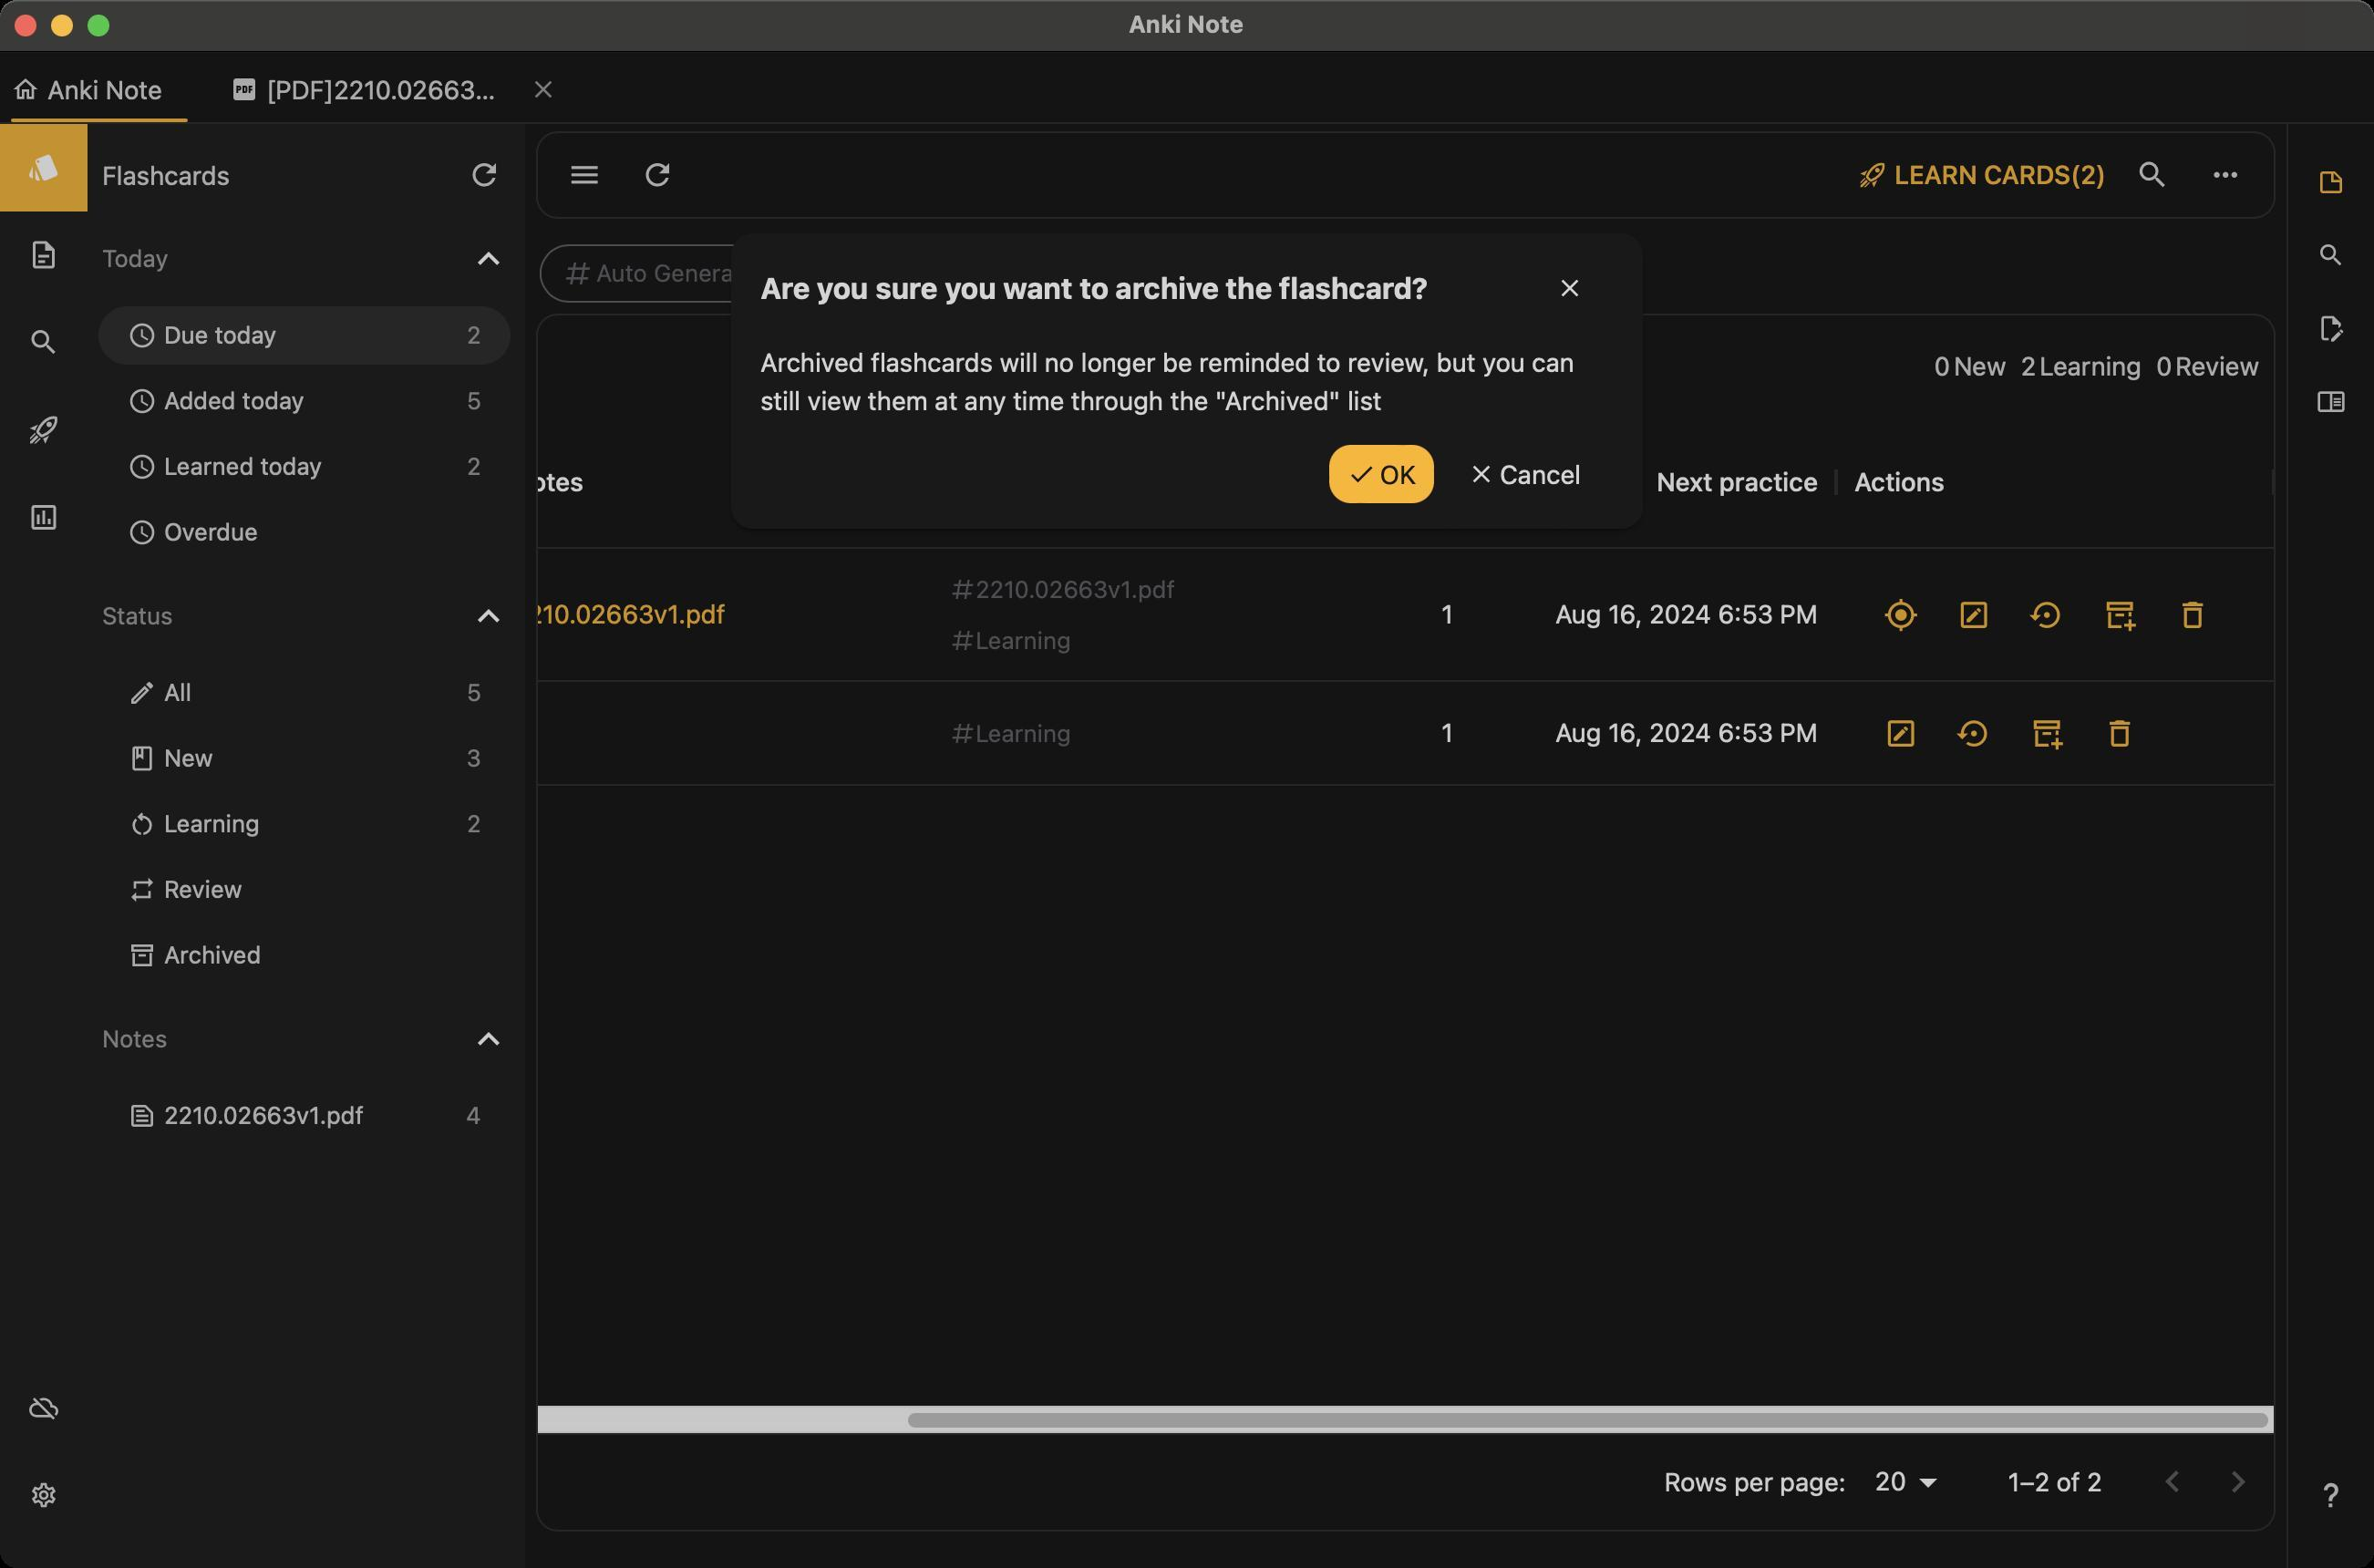
Accessibility tree:
{"name": "Anki_Note", "role": "AXWindow", "description": null, "role_description": "standard window", "value": null, "position": "233.00;83.00", "size": "1302;860", "children": [{"name": null, "role": "AXGroup", "description": null, "role_description": "group", "value": null, "position": "0.00;0.00", "size": "1302;860", "children": [{"name": null, "role": "AXGroup", "description": null, "role_description": "group", "value": null, "position": "0.00;28.00", "size": "1302;832", "children": [{"name": null, "role": "AXGroup", "description": null, "role_description": "group", "value": null, "position": "0.00;28.00", "size": "1302;832", "children": [{"name": "", "role": "AXScrollArea", "description": "", "role_description": "scroll area", "value": "", "position": "0.00;28.00", "size": "1302;832", "children": [{"name": "", "role": "AXWebArea", "description": "Tea Note", "role_description": "HTML content", "value": "", "position": "0.00;28.00", "size": "1302;832", "children": [{"name": "", "role": "AXStaticText", "description": "", "role_description": "text", "value": "home", "position": "6.00;41.00", "size": "16;16", "children": []}, {"name": "", "role": "AXGroup", "description": "", "role_description": "group", "value": "", "position": "26.00;38.00", "size": "63;22", "children": [{"name": "", "role": "AXStaticText", "description": "", "role_description": "text", "value": "Anki Note", "position": "26.00;40.00", "size": "63;18", "children": []}]}, {"name": "", "role": "AXGroup", "description": "", "role_description": "group", "value": "", "position": "6.00;65.00", "size": "97;2", "children": []}, {"name": "", "role": "AXStaticText", "description": "", "role_description": "text", "value": null, "position": "126.00;41.00", "size": "16;16", "children": []}, {"name": "", "role": "AXGroup", "description": "", "role_description": "group", "value": "", "position": "146.00;38.00", "size": "130;22", "children": [{"name": "", "role": "AXStaticText", "description": "", "role_description": "text", "value": "[PDF]2210.02663v1.pdf", "position": "146.00;40.00", "size": "125;18", "children": []}]}, {"name": "", "role": "AXGroup", "description": "", "role_description": "group", "value": "", "position": "282.00;31.00", "size": "32;36", "children": [{"name": "", "role": "AXStaticText", "description": "", "role_description": "text", "value": "close", "position": "290.00;41.00", "size": "16;16", "children": []}]}, {"name": "", "role": "AXGroup", "description": "", "role_description": "group", "value": "", "position": "126.00;65.00", "size": "169;2", "children": []}, {"name": "", "role": "AXStaticText", "description": "", "role_description": "text", "value": null, "position": "15.00;82.00", "size": "18;19", "children": []}, {"name": "", "role": "AXStaticText", "description": "", "role_description": "text", "value": null, "position": "15.00;130.00", "size": "18;19", "children": []}, {"name": "", "role": "AXStaticText", "description": "", "role_description": "text", "value": null, "position": "15.00;178.00", "size": "18;19", "children": []}, {"name": "", "role": "AXStaticText", "description": "", "role_description": "text", "value": null, "position": "15.00;226.00", "size": "18;19", "children": []}, {"name": "", "role": "AXStaticText", "description": "", "role_description": "text", "value": null, "position": "15.00;274.00", "size": "18;19", "children": []}, {"name": "", "role": "AXStaticText", "description": "", "role_description": "text", "value": "cloud_off", "position": "16.00;764.00", "size": "16;16", "children": []}, {"name": "", "role": "AXStaticText", "description": "", "role_description": "text", "value": "settings", "position": "16.00;812.00", "size": "16;16", "children": []}, {"name": "", "role": "AXGroup", "description": "", "role_description": "group", "value": "", "position": "48.00;68.00", "size": "240;792", "children": [{"name": "", "role": "AXGroup", "description": "", "role_description": "group", "value": "", "position": "56.00;85.00", "size": "70;22", "children": [{"name": "", "role": "AXStaticText", "description": "", "role_description": "text", "value": "Flashcards", "position": "56.00;87.00", "size": "70;18", "children": []}]}, {"name": "refresh", "role": "AXButton", "description": "", "role_description": "button", "value": "", "position": "248.00;78.00", "size": "36;36", "children": []}, {"name": "Today", "role": "AXButton", "description": "", "role_description": "button", "value": "", "position": "48.00;124.00", "size": "256;54", "children": []}, {"name": "", "role": "AXStaticText", "description": "", "role_description": "text", "value": "schedule", "position": "70.00;176.00", "size": "16;16", "children": []}, {"name": "", "role": "AXGroup", "description": "", "role_description": "group", "value": "", "position": "90.00;174.00", "size": "162;20", "children": [{"name": "", "role": "AXStaticText", "description": "", "role_description": "text", "value": "Due today", "position": "90.00;175.00", "size": "62;17", "children": []}]}, {"name": "", "role": "AXStaticText", "description": "", "role_description": "text", "value": "2", "position": "256.00;175.00", "size": "8;17", "children": []}, {"name": "", "role": "AXStaticText", "description": "", "role_description": "text", "value": "schedule", "position": "70.00;212.00", "size": "16;16", "children": []}, {"name": "", "role": "AXGroup", "description": "", "role_description": "group", "value": "", "position": "90.00;210.00", "size": "162;20", "children": [{"name": "", "role": "AXStaticText", "description": "", "role_description": "text", "value": "Added today", "position": "90.00;211.00", "size": "77;17", "children": []}]}, {"name": "", "role": "AXStaticText", "description": "", "role_description": "text", "value": "5", "position": "256.00;211.00", "size": "8;17", "children": []}, {"name": "", "role": "AXStaticText", "description": "", "role_description": "text", "value": "schedule", "position": "70.00;248.00", "size": "16;16", "children": []}, {"name": "", "role": "AXGroup", "description": "", "role_description": "group", "value": "", "position": "90.00;246.00", "size": "162;20", "children": [{"name": "", "role": "AXStaticText", "description": "", "role_description": "text", "value": "Learned today", "position": "90.00;247.00", "size": "87;17", "children": []}]}, {"name": "", "role": "AXStaticText", "description": "", "role_description": "text", "value": "2", "position": "256.00;247.00", "size": "8;17", "children": []}, {"name": "", "role": "AXStaticText", "description": "", "role_description": "text", "value": "schedule", "position": "70.00;284.00", "size": "16;16", "children": []}, {"name": "", "role": "AXGroup", "description": "", "role_description": "group", "value": "", "position": "90.00;282.00", "size": "174;20", "children": [{"name": "", "role": "AXStaticText", "description": "", "role_description": "text", "value": "Overdue", "position": "90.00;283.00", "size": "52;17", "children": []}]}, {"name": "Status", "role": "AXButton", "description": "", "role_description": "button", "value": "", "position": "48.00;320.00", "size": "256;54", "children": []}, {"name": "", "role": "AXStaticText", "description": "", "role_description": "text", "value": "create", "position": "70.00;372.00", "size": "16;16", "children": []}, {"name": "", "role": "AXGroup", "description": "", "role_description": "group", "value": "", "position": "90.00;370.00", "size": "162;20", "children": [{"name": "", "role": "AXStaticText", "description": "", "role_description": "text", "value": "All", "position": "90.00;371.00", "size": "16;17", "children": []}]}, {"name": "", "role": "AXStaticText", "description": "", "role_description": "text", "value": "5", "position": "256.00;371.00", "size": "8;17", "children": []}, {"name": "", "role": "AXStaticText", "description": "", "role_description": "text", "value": "book", "position": "70.00;408.00", "size": "16;16", "children": []}, {"name": "", "role": "AXGroup", "description": "", "role_description": "group", "value": "", "position": "90.00;406.00", "size": "162;20", "children": [{"name": "", "role": "AXStaticText", "description": "", "role_description": "text", "value": "New", "position": "90.00;407.00", "size": "27;17", "children": []}]}, {"name": "", "role": "AXStaticText", "description": "", "role_description": "text", "value": "3", "position": "255.00;407.00", "size": "9;17", "children": []}, {"name": "", "role": "AXStaticText", "description": "", "role_description": "text", "value": "restart_alt", "position": "70.00;444.00", "size": "16;16", "children": []}, {"name": "", "role": "AXGroup", "description": "", "role_description": "group", "value": "", "position": "90.00;442.00", "size": "162;20", "children": [{"name": "", "role": "AXStaticText", "description": "", "role_description": "text", "value": "Learning", "position": "90.00;443.00", "size": "53;17", "children": []}]}, {"name": "", "role": "AXStaticText", "description": "", "role_description": "text", "value": "2", "position": "256.00;443.00", "size": "8;17", "children": []}, {"name": "", "role": "AXStaticText", "description": "", "role_description": "text", "value": "repeat", "position": "70.00;480.00", "size": "16;16", "children": []}, {"name": "", "role": "AXGroup", "description": "", "role_description": "group", "value": "", "position": "90.00;478.00", "size": "174;20", "children": [{"name": "", "role": "AXStaticText", "description": "", "role_description": "text", "value": "Review", "position": "90.00;479.00", "size": "43;17", "children": []}]}, {"name": "", "role": "AXStaticText", "description": "", "role_description": "text", "value": null, "position": "70.00;516.00", "size": "16;16", "children": []}, {"name": "", "role": "AXGroup", "description": "", "role_description": "group", "value": "", "position": "90.00;514.00", "size": "174;20", "children": [{"name": "", "role": "AXStaticText", "description": "", "role_description": "text", "value": "Archived", "position": "90.00;515.00", "size": "54;17", "children": []}]}, {"name": "Notes", "role": "AXButton", "description": "", "role_description": "button", "value": "", "position": "48.00;552.00", "size": "256;54", "children": []}, {"name": "", "role": "AXStaticText", "description": "", "role_description": "text", "value": "text_snippet", "position": "70.00;604.00", "size": "16;16", "children": []}, {"name": "", "role": "AXGroup", "description": "", "role_description": "group", "value": "", "position": "90.00;602.00", "size": "162;20", "children": [{"name": "", "role": "AXStaticText", "description": "", "role_description": "text", "value": "2210.02663v1.pdf", "position": "90.00;603.00", "size": "110;17", "children": []}]}, {"name": "", "role": "AXStaticText", "description": "", "role_description": "text", "value": "4", "position": "255.00;603.00", "size": "9;17", "children": []}, {"name": "", "role": "AXGroup", "description": "", "role_description": "group", "value": "", "position": "283.00;68.00", "size": "10;792", "children": []}]}, {"name": "", "role": "AXButton", "description": "Open/close Navigation", "role_description": "button", "value": "", "position": "303.00;78.00", "size": "36;36", "children": []}, {"name": "", "role": "AXButton", "description": "Refresh", "role_description": "button", "value": "", "position": "343.00;78.00", "size": "36;36", "children": []}, {"name": "LEARN_CARDS_(_2_)", "role": "AXButton", "description": "", "role_description": "button", "value": "", "position": "1015.00;78.00", "size": "149;36", "children": []}, {"name": "search", "role": "AXButton", "description": "", "role_description": "button", "value": "", "position": "1163.00;78.00", "size": "36;36", "children": []}, {"name": "more_horiz", "role": "AXButton", "description": "", "role_description": "button", "value": "", "position": "1203.00;78.00", "size": "36;36", "children": []}, {"name": "Auto_Generated", "role": "AXButton", "description": "", "role_description": "button", "value": "", "position": "296.00;134.00", "size": "139;32", "children": []}, {"name": "Archived", "role": "AXButton", "description": "", "role_description": "button", "value": "", "position": "439.00;134.00", "size": "98;32", "children": []}, {"name": "Not_Archived", "role": "AXButton", "description": "", "role_description": "button", "value": "", "position": "540.00;134.00", "size": "123;32", "children": []}, {"name": "Cloze", "role": "AXButton", "description": "", "role_description": "button", "value": "", "position": "667.00;134.00", "size": "79;32", "children": []}, {"name": "New", "role": "AXButton", "description": "", "role_description": "button", "value": "", "position": "749.00;134.00", "size": "72;32", "children": []}, {"name": "", "role": "AXTable", "description": "", "role_description": "table", "value": "", "position": "294.00;172.00", "size": "954;668", "children": [{"name": "", "role": "AXRow", "description": "", "role_description": "row", "value": "", "position": "-213.00;228.00", "size": "1460;73", "children": [{"name": "", "role": "AXCell", "description": "", "role_description": "cell", "value": "", "position": "-213.00;228.00", "size": "304;73", "children": [{"name": "", "role": "AXGroup", "description": "", "role_description": "group", "value": "", "position": "-213.00;228.00", "size": "304;73", "children": [{"name": "", "role": "AXCheckBox", "description": "Select all rows", "role_description": "checkbox", "value": 0, "position": "45.00;243.00", "size": "42;43", "children": []}]}]}, {"name": "", "role": "AXCell", "description": "Flashcard", "role_description": "cell", "value": "", "position": "-153.00;228.00", "size": "424;73", "children": [{"name": "", "role": "AXGroup", "description": "", "role_description": "group", "value": "", "position": "-153.00;228.00", "size": "414;73", "children": [{"name": "", "role": "AXGroup", "description": "", "role_description": "group", "value": "", "position": "101.00;228.00", "size": "65;73", "children": [{"name": "", "role": "AXStaticText", "description": "", "role_description": "text", "value": "Flashcard", "position": "101.00;255.00", "size": "65;18", "children": []}]}]}]}, {"name": "", "role": "AXCell", "description": "Notes", "role_description": "cell", "value": "", "position": "27.00;228.00", "size": "484;73", "children": [{"name": "", "role": "AXGroup", "description": "", "role_description": "group", "value": "", "position": "27.00;228.00", "size": "474;73", "children": [{"name": "", "role": "AXGroup", "description": "", "role_description": "group", "value": "", "position": "281.00;228.00", "size": "39;73", "children": [{"name": "", "role": "AXStaticText", "description": "", "role_description": "text", "value": "Notes", "position": "281.00;255.00", "size": "40;18", "children": []}]}]}]}, {"name": "", "role": "AXCell", "description": "Tags", "role_description": "cell", "value": "", "position": "267.00;228.00", "size": "444;73", "children": [{"name": "", "role": "AXGroup", "description": "", "role_description": "group", "value": "", "position": "267.00;228.00", "size": "434;73", "children": [{"name": "", "role": "AXGroup", "description": "", "role_description": "group", "value": "", "position": "521.00;228.00", "size": "31;73", "children": [{"name": "", "role": "AXStaticText", "description": "", "role_description": "text", "value": "Tags", "position": "521.00;255.00", "size": "32;18", "children": []}]}]}]}, {"name": "", "role": "AXCell", "description": "Repeat", "role_description": "cell", "value": "", "position": "467.00;228.00", "size": "340;73", "children": [{"name": "", "role": "AXGroup", "description": "", "role_description": "group", "value": "", "position": "467.00;228.00", "size": "330;73", "children": [{"name": "", "role": "AXGroup", "description": "", "role_description": "group", "value": "", "position": "750.00;228.00", "size": "48;73", "children": [{"name": "", "role": "AXStaticText", "description": "", "role_description": "text", "value": "Repeat", "position": "750.00;255.00", "size": "47;18", "children": []}]}]}]}, {"name": "", "role": "AXCell", "description": "Next practice", "role_description": "cell", "value": "", "position": "563.00;228.00", "size": "444;73", "children": [{"name": "", "role": "AXGroup", "description": "", "role_description": "group", "value": "", "position": "563.00;228.00", "size": "434;73", "children": [{"name": "", "role": "AXGroup", "description": "", "role_description": "group", "value": "", "position": "908.00;228.00", "size": "90;73", "children": [{"name": "", "role": "AXStaticText", "description": "", "role_description": "text", "value": "Next practice", "position": "908.00;255.00", "size": "89;18", "children": []}]}]}]}, {"name": "", "role": "AXCell", "description": "Actions", "role_description": "cell", "value": "", "position": "763.00;228.00", "size": "484;73", "children": [{"name": "", "role": "AXGroup", "description": "", "role_description": "group", "value": "", "position": "763.00;228.00", "size": "474;73", "children": [{"name": "", "role": "AXGroup", "description": "", "role_description": "group", "value": "", "position": "1017.00;228.00", "size": "50;73", "children": [{"name": "", "role": "AXStaticText", "description": "", "role_description": "text", "value": "Actions", "position": "1017.00;255.00", "size": "50;18", "children": []}]}]}]}]}, {"name": "", "role": "AXRow", "description": "", "role_description": "row", "value": "", "position": "41.00;301.00", "size": "1206;73", "children": [{"name": "", "role": "AXCell", "description": "", "role_description": "cell", "value": "", "position": "41.00;301.00", "size": "50;73", "children": [{"name": "", "role": "AXCheckBox", "description": "Select row", "role_description": "checkbox", "value": 0, "position": "45.00;316.00", "size": "42;42", "children": []}]}, {"name": "", "role": "AXCell", "description": "", "role_description": "cell", "value": "", "position": "91.00;301.00", "size": "180;73", "children": [{"name": "", "role": "AXStaticText", "description": "", "role_description": "text", "value": "What is the aim?", "position": "105.00;328.00", "size": "107;17", "children": []}]}, {"name": "", "role": "AXCell", "description": "", "role_description": "cell", "value": "", "position": "271.00;301.00", "size": "240;73", "children": [{"name": "", "role": "AXGroup", "description": "", "role_description": "group", "value": "", "position": "281.00;327.00", "size": "117;20", "children": [{"name": "", "role": "AXStaticText", "description": "", "role_description": "text", "value": "2210.02663v1.pdf", "position": "281.00;328.00", "size": "117;17", "children": []}]}]}, {"name": "", "role": "AXCell", "description": "", "role_description": "cell", "value": "", "position": "511.00;301.00", "size": "200;73", "children": [{"name": "", "role": "AXStaticText", "description": "", "role_description": "text", "value": null, "position": "521.00;316.00", "size": "14;15", "children": []}, {"name": "", "role": "AXStaticText", "description": "", "role_description": "text", "value": "2210.02663v1.pdf", "position": "535.00;315.00", "size": "110;16", "children": []}, {"name": "", "role": "AXStaticText", "description": "", "role_description": "text", "value": null, "position": "521.00;344.00", "size": "14;15", "children": []}, {"name": "", "role": "AXStaticText", "description": "", "role_description": "text", "value": "Learning", "position": "535.00;343.00", "size": "53;16", "children": []}]}, {"name": "", "role": "AXCell", "description": "", "role_description": "cell", "value": "", "position": "711.00;301.00", "size": "96;73", "children": [{"name": "", "role": "AXStaticText", "description": "", "role_description": "text", "value": "1", "position": "790.00;328.00", "size": "7;17", "children": []}]}, {"name": "", "role": "AXCell", "description": "", "role_description": "cell", "value": "", "position": "807.00;301.00", "size": "200;73", "children": [{"name": "", "role": "AXStaticText", "description": "", "role_description": "text", "value": "Aug 16, 2024 6:53 PM", "position": "853.00;328.00", "size": "144;17", "children": []}]}, {"name": "", "role": "AXCell", "description": "", "role_description": "cell", "value": "", "position": "1007.00;301.00", "size": "240;73", "children": [{"name": "", "role": "AXButton", "description": "Open Note", "role_description": "button", "value": "", "position": "1025.00;319.00", "size": "36;36", "children": []}, {"name": "", "role": "AXButton", "description": "Edit", "role_description": "button", "value": "", "position": "1065.00;319.00", "size": "36;36", "children": []}, {"name": "", "role": "AXButton", "description": "Reset Flashcard", "role_description": "button", "value": "", "position": "1105.00;319.00", "size": "36;36", "children": []}, {"name": "", "role": "AXButton", "description": "Archive", "role_description": "button", "value": "", "position": "1145.00;319.00", "size": "36;36", "children": []}, {"name": "", "role": "AXButton", "description": "Delete", "role_description": "button", "value": "", "position": "1185.00;319.00", "size": "36;36", "children": []}]}]}, {"name": "", "role": "AXRow", "description": "", "role_description": "row", "value": "", "position": "41.00;374.00", "size": "1206;57", "children": [{"name": "", "role": "AXCell", "description": "", "role_description": "cell", "value": "", "position": "41.00;374.00", "size": "50;57", "children": [{"name": "", "role": "AXCheckBox", "description": "Select row", "role_description": "checkbox", "value": 0, "position": "45.00;381.00", "size": "42;42", "children": []}]}, {"name": "", "role": "AXCell", "description": "", "role_description": "cell", "value": "", "position": "91.00;374.00", "size": "180;57", "children": [{"name": "", "role": "AXStaticText", "description": "", "role_description": "text", "value": "Who is the president of Ukrai", "position": "105.00;383.00", "size": "151;37", "children": []}]}, {"name": "", "role": "AXCell", "description": "", "role_description": "cell", "value": "", "position": "271.00;374.00", "size": "240;57", "children": [{"name": "", "role": "AXGroup", "description": "", "role_description": "group", "value": "", "position": "0.00;28.00", "size": "0;0", "children": []}]}, {"name": "", "role": "AXCell", "description": "", "role_description": "cell", "value": "", "position": "511.00;374.00", "size": "200;57", "children": [{"name": "", "role": "AXStaticText", "description": "", "role_description": "text", "value": null, "position": "521.00;395.00", "size": "14;15", "children": []}, {"name": "", "role": "AXStaticText", "description": "", "role_description": "text", "value": "Learning", "position": "535.00;394.00", "size": "53;16", "children": []}]}, {"name": "", "role": "AXCell", "description": "", "role_description": "cell", "value": "", "position": "711.00;374.00", "size": "96;57", "children": [{"name": "", "role": "AXStaticText", "description": "", "role_description": "text", "value": "1", "position": "790.00;393.00", "size": "7;17", "children": []}]}, {"name": "", "role": "AXCell", "description": "", "role_description": "cell", "value": "", "position": "807.00;374.00", "size": "200;57", "children": [{"name": "", "role": "AXStaticText", "description": "", "role_description": "text", "value": "Aug 16, 2024 6:53 PM", "position": "853.00;393.00", "size": "144;17", "children": []}]}, {"name": "", "role": "AXCell", "description": "", "role_description": "cell", "value": "", "position": "1007.00;374.00", "size": "240;57", "children": [{"name": "", "role": "AXButton", "description": "Edit", "role_description": "button", "value": "", "position": "1025.00;384.00", "size": "36;36", "children": []}, {"name": "", "role": "AXButton", "description": "Reset Flashcard", "role_description": "button", "value": "", "position": "1065.00;384.00", "size": "36;36", "children": []}, {"name": "", "role": "AXButton", "description": "Archive", "role_description": "button", "value": "", "position": "1105.00;384.00", "size": "36;36", "children": []}, {"name": "", "role": "AXButton", "description": "Delete", "role_description": "button", "value": "", "position": "1145.00;384.00", "size": "36;36", "children": []}]}]}, {"name": "", "role": "AXColumn", "description": "", "role_description": "column", "value": "", "position": "-213.00;228.00", "size": "304;203", "children": [{"name": "", "role": "AXCell", "description": "", "role_description": "cell", "value": "", "position": "-213.00;228.00", "size": "304;73", "children": [{"name": "", "role": "AXGroup", "description": "", "role_description": "group", "value": "", "position": "-213.00;228.00", "size": "304;73", "children": [{"name": "", "role": "AXCheckBox", "description": "Select all rows", "role_description": "checkbox", "value": 0, "position": "45.00;243.00", "size": "42;43", "children": []}]}]}, {"name": "", "role": "AXCell", "description": "", "role_description": "cell", "value": "", "position": "41.00;301.00", "size": "50;73", "children": [{"name": "", "role": "AXCheckBox", "description": "Select row", "role_description": "checkbox", "value": 0, "position": "45.00;316.00", "size": "42;42", "children": []}]}, {"name": "", "role": "AXCell", "description": "", "role_description": "cell", "value": "", "position": "41.00;374.00", "size": "50;57", "children": [{"name": "", "role": "AXCheckBox", "description": "Select row", "role_description": "checkbox", "value": 0, "position": "45.00;381.00", "size": "42;42", "children": []}]}]}, {"name": "", "role": "AXColumn", "description": "", "role_description": "column", "value": "", "position": "-153.00;228.00", "size": "424;203", "children": [{"name": "", "role": "AXCell", "description": "Flashcard", "role_description": "cell", "value": "", "position": "-153.00;228.00", "size": "424;73", "children": [{"name": "", "role": "AXGroup", "description": "", "role_description": "group", "value": "", "position": "-153.00;228.00", "size": "414;73", "children": [{"name": "", "role": "AXGroup", "description": "", "role_description": "group", "value": "", "position": "101.00;228.00", "size": "65;73", "children": [{"name": "", "role": "AXStaticText", "description": "", "role_description": "text", "value": "Flashcard", "position": "101.00;255.00", "size": "65;18", "children": []}]}]}]}, {"name": "", "role": "AXCell", "description": "", "role_description": "cell", "value": "", "position": "91.00;301.00", "size": "180;73", "children": [{"name": "", "role": "AXStaticText", "description": "", "role_description": "text", "value": "What is the aim?", "position": "105.00;328.00", "size": "107;17", "children": []}]}, {"name": "", "role": "AXCell", "description": "", "role_description": "cell", "value": "", "position": "91.00;374.00", "size": "180;57", "children": [{"name": "", "role": "AXStaticText", "description": "", "role_description": "text", "value": "Who is the president of Ukrai", "position": "105.00;383.00", "size": "151;37", "children": []}]}]}, {"name": "", "role": "AXColumn", "description": "", "role_description": "column", "value": "", "position": "27.00;228.00", "size": "484;203", "children": [{"name": "", "role": "AXCell", "description": "Notes", "role_description": "cell", "value": "", "position": "27.00;228.00", "size": "484;73", "children": [{"name": "", "role": "AXGroup", "description": "", "role_description": "group", "value": "", "position": "27.00;228.00", "size": "474;73", "children": [{"name": "", "role": "AXGroup", "description": "", "role_description": "group", "value": "", "position": "281.00;228.00", "size": "39;73", "children": [{"name": "", "role": "AXStaticText", "description": "", "role_description": "text", "value": "Notes", "position": "281.00;255.00", "size": "40;18", "children": []}]}]}]}, {"name": "", "role": "AXCell", "description": "", "role_description": "cell", "value": "", "position": "271.00;301.00", "size": "240;73", "children": [{"name": "", "role": "AXGroup", "description": "", "role_description": "group", "value": "", "position": "281.00;327.00", "size": "117;20", "children": [{"name": "", "role": "AXStaticText", "description": "", "role_description": "text", "value": "2210.02663v1.pdf", "position": "281.00;328.00", "size": "117;17", "children": []}]}]}, {"name": "", "role": "AXCell", "description": "", "role_description": "cell", "value": "", "position": "271.00;374.00", "size": "240;57", "children": [{"name": "", "role": "AXGroup", "description": "", "role_description": "group", "value": "", "position": "0.00;28.00", "size": "0;0", "children": []}]}]}, {"name": "", "role": "AXColumn", "description": "", "role_description": "column", "value": "", "position": "267.00;228.00", "size": "444;203", "children": [{"name": "", "role": "AXCell", "description": "Tags", "role_description": "cell", "value": "", "position": "267.00;228.00", "size": "444;73", "children": [{"name": "", "role": "AXGroup", "description": "", "role_description": "group", "value": "", "position": "267.00;228.00", "size": "434;73", "children": [{"name": "", "role": "AXGroup", "description": "", "role_description": "group", "value": "", "position": "521.00;228.00", "size": "31;73", "children": [{"name": "", "role": "AXStaticText", "description": "", "role_description": "text", "value": "Tags", "position": "521.00;255.00", "size": "32;18", "children": []}]}]}]}, {"name": "", "role": "AXCell", "description": "", "role_description": "cell", "value": "", "position": "511.00;301.00", "size": "200;73", "children": [{"name": "", "role": "AXStaticText", "description": "", "role_description": "text", "value": null, "position": "521.00;316.00", "size": "14;15", "children": []}, {"name": "", "role": "AXStaticText", "description": "", "role_description": "text", "value": "2210.02663v1.pdf", "position": "535.00;315.00", "size": "110;16", "children": []}, {"name": "", "role": "AXStaticText", "description": "", "role_description": "text", "value": null, "position": "521.00;344.00", "size": "14;15", "children": []}, {"name": "", "role": "AXStaticText", "description": "", "role_description": "text", "value": "Learning", "position": "535.00;343.00", "size": "53;16", "children": []}]}, {"name": "", "role": "AXCell", "description": "", "role_description": "cell", "value": "", "position": "511.00;374.00", "size": "200;57", "children": [{"name": "", "role": "AXStaticText", "description": "", "role_description": "text", "value": null, "position": "521.00;395.00", "size": "14;15", "children": []}, {"name": "", "role": "AXStaticText", "description": "", "role_description": "text", "value": "Learning", "position": "535.00;394.00", "size": "53;16", "children": []}]}]}, {"name": "", "role": "AXColumn", "description": "", "role_description": "column", "value": "", "position": "467.00;228.00", "size": "340;203", "children": [{"name": "", "role": "AXCell", "description": "Repeat", "role_description": "cell", "value": "", "position": "467.00;228.00", "size": "340;73", "children": [{"name": "", "role": "AXGroup", "description": "", "role_description": "group", "value": "", "position": "467.00;228.00", "size": "330;73", "children": [{"name": "", "role": "AXGroup", "description": "", "role_description": "group", "value": "", "position": "750.00;228.00", "size": "48;73", "children": [{"name": "", "role": "AXStaticText", "description": "", "role_description": "text", "value": "Repeat", "position": "750.00;255.00", "size": "47;18", "children": []}]}]}]}, {"name": "", "role": "AXCell", "description": "", "role_description": "cell", "value": "", "position": "711.00;301.00", "size": "96;73", "children": [{"name": "", "role": "AXStaticText", "description": "", "role_description": "text", "value": "1", "position": "790.00;328.00", "size": "7;17", "children": []}]}, {"name": "", "role": "AXCell", "description": "", "role_description": "cell", "value": "", "position": "711.00;374.00", "size": "96;57", "children": [{"name": "", "role": "AXStaticText", "description": "", "role_description": "text", "value": "1", "position": "790.00;393.00", "size": "7;17", "children": []}]}]}, {"name": "", "role": "AXColumn", "description": "", "role_description": "column", "value": "", "position": "563.00;228.00", "size": "444;203", "children": [{"name": "", "role": "AXCell", "description": "Next practice", "role_description": "cell", "value": "", "position": "563.00;228.00", "size": "444;73", "children": [{"name": "", "role": "AXGroup", "description": "", "role_description": "group", "value": "", "position": "563.00;228.00", "size": "434;73", "children": [{"name": "", "role": "AXGroup", "description": "", "role_description": "group", "value": "", "position": "908.00;228.00", "size": "90;73", "children": [{"name": "", "role": "AXStaticText", "description": "", "role_description": "text", "value": "Next practice", "position": "908.00;255.00", "size": "89;18", "children": []}]}]}]}, {"name": "", "role": "AXCell", "description": "", "role_description": "cell", "value": "", "position": "807.00;301.00", "size": "200;73", "children": [{"name": "", "role": "AXStaticText", "description": "", "role_description": "text", "value": "Aug 16, 2024 6:53 PM", "position": "853.00;328.00", "size": "144;17", "children": []}]}, {"name": "", "role": "AXCell", "description": "", "role_description": "cell", "value": "", "position": "807.00;374.00", "size": "200;57", "children": [{"name": "", "role": "AXStaticText", "description": "", "role_description": "text", "value": "Aug 16, 2024 6:53 PM", "position": "853.00;393.00", "size": "144;17", "children": []}]}]}, {"name": "", "role": "AXColumn", "description": "", "role_description": "column", "value": "", "position": "763.00;228.00", "size": "484;203", "children": [{"name": "", "role": "AXCell", "description": "Actions", "role_description": "cell", "value": "", "position": "763.00;228.00", "size": "484;73", "children": [{"name": "", "role": "AXGroup", "description": "", "role_description": "group", "value": "", "position": "763.00;228.00", "size": "474;73", "children": [{"name": "", "role": "AXGroup", "description": "", "role_description": "group", "value": "", "position": "1017.00;228.00", "size": "50;73", "children": [{"name": "", "role": "AXStaticText", "description": "", "role_description": "text", "value": "Actions", "position": "1017.00;255.00", "size": "50;18", "children": []}]}]}]}, {"name": "", "role": "AXCell", "description": "", "role_description": "cell", "value": "", "position": "1007.00;301.00", "size": "240;73", "children": [{"name": "", "role": "AXButton", "description": "Open Note", "role_description": "button", "value": "", "position": "1025.00;319.00", "size": "36;36", "children": []}, {"name": "", "role": "AXButton", "description": "Edit", "role_description": "button", "value": "", "position": "1065.00;319.00", "size": "36;36", "children": []}, {"name": "", "role": "AXButton", "description": "Reset Flashcard", "role_description": "button", "value": "", "position": "1105.00;319.00", "size": "36;36", "children": []}, {"name": "", "role": "AXButton", "description": "Archive", "role_description": "button", "value": "", "position": "1145.00;319.00", "size": "36;36", "children": []}, {"name": "", "role": "AXButton", "description": "Delete", "role_description": "button", "value": "", "position": "1185.00;319.00", "size": "36;36", "children": []}]}, {"name": "", "role": "AXCell", "description": "", "role_description": "cell", "value": "", "position": "1007.00;374.00", "size": "240;57", "children": [{"name": "", "role": "AXButton", "description": "Edit", "role_description": "button", "value": "", "position": "1025.00;384.00", "size": "36;36", "children": []}, {"name": "", "role": "AXButton", "description": "Reset Flashcard", "role_description": "button", "value": "", "position": "1065.00;384.00", "size": "36;36", "children": []}, {"name": "", "role": "AXButton", "description": "Archive", "role_description": "button", "value": "", "position": "1105.00;384.00", "size": "36;36", "children": []}, {"name": "", "role": "AXButton", "description": "Delete", "role_description": "button", "value": "", "position": "1145.00;384.00", "size": "36;36", "children": []}]}]}, {"name": "", "role": "AXGroup", "description": "", "role_description": "group", "value": "", "position": "-213.00;228.00", "size": "1460;73", "children": [{"name": "", "role": "AXCell", "description": "", "role_description": "cell", "value": "", "position": "-213.00;228.00", "size": "304;73", "children": [{"name": "", "role": "AXGroup", "description": "", "role_description": "group", "value": "", "position": "-213.00;228.00", "size": "304;73", "children": [{"name": "", "role": "AXCheckBox", "description": "Select all rows", "role_description": "checkbox", "value": 0, "position": "45.00;243.00", "size": "42;43", "children": []}]}]}, {"name": "", "role": "AXCell", "description": "Flashcard", "role_description": "cell", "value": "", "position": "-153.00;228.00", "size": "424;73", "children": [{"name": "", "role": "AXGroup", "description": "", "role_description": "group", "value": "", "position": "-153.00;228.00", "size": "414;73", "children": [{"name": "", "role": "AXGroup", "description": "", "role_description": "group", "value": "", "position": "101.00;228.00", "size": "65;73", "children": [{"name": "", "role": "AXStaticText", "description": "", "role_description": "text", "value": "Flashcard", "position": "101.00;255.00", "size": "65;18", "children": []}]}]}]}, {"name": "", "role": "AXCell", "description": "Notes", "role_description": "cell", "value": "", "position": "27.00;228.00", "size": "484;73", "children": [{"name": "", "role": "AXGroup", "description": "", "role_description": "group", "value": "", "position": "27.00;228.00", "size": "474;73", "children": [{"name": "", "role": "AXGroup", "description": "", "role_description": "group", "value": "", "position": "281.00;228.00", "size": "39;73", "children": [{"name": "", "role": "AXStaticText", "description": "", "role_description": "text", "value": "Notes", "position": "281.00;255.00", "size": "40;18", "children": []}]}]}]}, {"name": "", "role": "AXCell", "description": "Tags", "role_description": "cell", "value": "", "position": "267.00;228.00", "size": "444;73", "children": [{"name": "", "role": "AXGroup", "description": "", "role_description": "group", "value": "", "position": "267.00;228.00", "size": "434;73", "children": [{"name": "", "role": "AXGroup", "description": "", "role_description": "group", "value": "", "position": "521.00;228.00", "size": "31;73", "children": [{"name": "", "role": "AXStaticText", "description": "", "role_description": "text", "value": "Tags", "position": "521.00;255.00", "size": "32;18", "children": []}]}]}]}, {"name": "", "role": "AXCell", "description": "Repeat", "role_description": "cell", "value": "", "position": "467.00;228.00", "size": "340;73", "children": [{"name": "", "role": "AXGroup", "description": "", "role_description": "group", "value": "", "position": "467.00;228.00", "size": "330;73", "children": [{"name": "", "role": "AXGroup", "description": "", "role_description": "group", "value": "", "position": "750.00;228.00", "size": "48;73", "children": [{"name": "", "role": "AXStaticText", "description": "", "role_description": "text", "value": "Repeat", "position": "750.00;255.00", "size": "47;18", "children": []}]}]}]}, {"name": "", "role": "AXCell", "description": "Next practice", "role_description": "cell", "value": "", "position": "563.00;228.00", "size": "444;73", "children": [{"name": "", "role": "AXGroup", "description": "", "role_description": "group", "value": "", "position": "563.00;228.00", "size": "434;73", "children": [{"name": "", "role": "AXGroup", "description": "", "role_description": "group", "value": "", "position": "908.00;228.00", "size": "90;73", "children": [{"name": "", "role": "AXStaticText", "description": "", "role_description": "text", "value": "Next practice", "position": "908.00;255.00", "size": "89;18", "children": []}]}]}]}, {"name": "", "role": "AXCell", "description": "Actions", "role_description": "cell", "value": "", "position": "763.00;228.00", "size": "484;73", "children": [{"name": "", "role": "AXGroup", "description": "", "role_description": "group", "value": "", "position": "763.00;228.00", "size": "474;73", "children": [{"name": "", "role": "AXGroup", "description": "", "role_description": "group", "value": "", "position": "1017.00;228.00", "size": "50;73", "children": [{"name": "", "role": "AXStaticText", "description": "", "role_description": "text", "value": "Actions", "position": "1017.00;255.00", "size": "50;18", "children": []}]}]}]}]}]}, {"name": "", "role": "AXGroup", "description": "", "role_description": "group", "value": "", "position": "1254.00;68.00", "size": "48;792", "children": [{"name": "", "role": "AXStaticText", "description": "", "role_description": "text", "value": "chevron_right", "position": "1074.00;83.00", "size": "17;17", "children": []}, {"name": "", "role": "AXGroup", "description": "", "role_description": "group", "value": "", "position": "1106.00;70.00", "size": "50;43", "children": [{"name": "", "role": "AXStaticText", "description": "", "role_description": "text", "value": "Second View", "position": "1106.00;72.00", "size": "50;39", "children": []}]}, {"name": "", "role": "AXStaticText", "description": "", "role_description": "text", "value": "Close All Notes", "position": "1181.00;83.00", "size": "99;17", "children": []}, {"name": "", "role": "AXGroup", "description": "", "role_description": "group", "value": "", "position": "0.00;28.00", "size": "0;0", "children": [{"name": "", "role": "AXStaticText", "description": "", "role_description": "text", "value": "Note", "position": "1102.00;140.00", "size": "21;18", "children": []}, {"name": "", "role": "AXStaticText", "description": "", "role_description": "text", "value": ": ", "position": "1133.00;140.00", "size": "8;18", "children": []}, {"name": "", "role": "AXStaticText", "description": "", "role_description": "text", "value": "2210.02663v1.pdf", "position": "1140.00;140.00", "size": "118;18", "children": []}]}, {"name": "", "role": "AXStaticText", "description": "", "role_description": "text", "value": null, "position": "1126.00;141.00", "size": "16;16", "children": []}, {"name": "", "role": "AXStaticText", "description": "", "role_description": "text", "value": null, "position": "1166.00;141.00", "size": "16;16", "children": []}, {"name": "", "role": "AXStaticText", "description": "", "role_description": "text", "value": null, "position": "1206.00;141.00", "size": "16;16", "children": []}, {"name": "", "role": "AXStaticText", "description": "", "role_description": "text", "value": "close", "position": "1246.00;141.00", "size": "16;16", "children": []}, {"name": "", "role": "AXGroup", "description": "", "role_description": "group", "value": "", "position": "1119.00;202.00", "size": "126;36", "children": [{"name": "", "role": "AXTextField", "description": "", "role_description": "text field", "value": "2210.02663v1.pdf", "position": "1151.00;202.00", "size": "62;36", "children": [{"name": "", "role": "AXGroup", "description": "", "role_description": "group", "value": "", "position": "1151.00;208.00", "size": "62;23", "children": []}]}]}, {"name": "", "role": "AXStaticText", "description": "", "role_description": "text", "value": null, "position": "1152.00;245.00", "size": "12;14", "children": []}, {"name": "", "role": "AXStaticText", "description": "", "role_description": "text", "value": "PDF", "position": "1164.00;244.00", "size": "25;16", "children": []}, {"name": "", "role": "AXStaticText", "description": "", "role_description": "text", "value": null, "position": "1152.00;269.00", "size": "12;14", "children": []}, {"name": "", "role": "AXStaticText", "description": "", "role_description": "text", "value": "op", "position": "1164.00;268.00", "size": "16;16", "children": []}, {"name": "", "role": "AXGroup", "description": "", "role_description": "group", "value": "", "position": "1135.00;298.00", "size": "60;71", "children": [{"name": "", "role": "AXStaticText", "description": "", "role_description": "text", "value": null, "position": "1135.00;303.00", "size": "60;61", "children": []}]}, {"name": "", "role": "AXGroup", "description": "", "role_description": "group", "value": "", "position": "1195.00;313.00", "size": "34;22", "children": [{"name": "", "role": "AXStaticText", "description": "", "role_description": "text", "value": "2210.02663v1.pdf", "position": "1195.00;314.00", "size": "30;19", "children": []}]}, {"name": "", "role": "AXGroup", "description": "", "role_description": "group", "value": "", "position": "1195.00;334.00", "size": "34;43", "children": [{"name": "", "role": "AXStaticText", "description": "", "role_description": "text", "value": "2.2 MB", "position": "1195.00;336.00", "size": "20;38", "children": []}]}, {"name": "", "role": "AXStaticText", "description": "", "role_description": "text", "value": "class", "position": "1156.00;395.00", "size": "17;16", "children": []}, {"name": "", "role": "AXStaticText", "description": "", "role_description": "text", "value": "Read", "position": "1174.00;394.00", "size": "34;18", "children": []}, {"name": "", "role": "AXStaticText", "description": "", "role_description": "text", "value": null, "position": "1270.00;92.00", "size": "17;16", "children": []}, {"name": "", "role": "AXStaticText", "description": "", "role_description": "text", "value": null, "position": "1270.00;132.00", "size": "17;16", "children": []}, {"name": "", "role": "AXStaticText", "description": "", "role_description": "text", "value": null, "position": "1270.00;172.00", "size": "17;16", "children": []}, {"name": "", "role": "AXStaticText", "description": "", "role_description": "text", "value": null, "position": "1270.00;212.00", "size": "17;16", "children": []}, {"name": "", "role": "AXStaticText", "description": "", "role_description": "text", "value": null, "position": "1270.00;812.00", "size": "17;16", "children": []}]}, {"name": "", "role": "AXGroup", "description": "", "role_description": "group", "value": "", "position": "0.00;28.00", "size": "1302;832", "children": []}, {"name": "", "role": "AXStaticText", "description": "", "role_description": "text", "value": "Are you sure you want to archive the flashcard?", "position": "417.00;149.00", "size": "367;18", "children": []}, {"name": "", "role": "AXStaticText", "description": "", "role_description": "text", "value": "close", "position": "853.00;150.00", "size": "16;16", "children": []}, {"name": "", "role": "AXGroup", "description": "", "role_description": "group", "value": "", "position": "401.00;182.00", "size": "500;54", "children": [{"name": "", "role": "AXStaticText", "description": "", "role_description": "text", "value": "Archived flashcards will no longer be reminded to review, but you can still view them at any time through the \"Archived\" list", "position": "417.00;190.00", "size": "447;38", "children": []}]}, {"name": "", "role": "AXStaticText", "description": "", "role_description": "text", "value": "done", "position": "738.00;252.00", "size": "17;16", "children": []}, {"name": "", "role": "AXStaticText", "description": "", "role_description": "text", "value": "OK", "position": "756.00;251.00", "size": "21;18", "children": []}, {"name": "", "role": "AXStaticText", "description": "", "role_description": "text", "value": "close", "position": "804.00;252.00", "size": "17;16", "children": []}, {"name": "", "role": "AXStaticText", "description": "", "role_description": "text", "value": "Cancel", "position": "822.00;251.00", "size": "45;18", "children": []}, {"name": "", "role": "AXGroup", "description": "", "role_description": "group", "value": "", "position": "-1.00;859.00", "size": "1;1", "children": []}]}]}]}]}]}, {"name": null, "role": "AXButton", "description": null, "role_description": "close button", "value": null, "position": "7.00;6.00", "size": "14;16", "children": []}, {"name": null, "role": "AXButton", "description": null, "role_description": "full screen button", "value": null, "position": "47.00;6.00", "size": "14;16", "children": [{"name": null, "role": "AXGroup", "description": null, "role_description": "group", "value": null, "position": "47.00;6.00", "size": "14;16", "children": [{"name": null, "role": "AXGroup", "description": null, "role_description": "group", "value": null, "position": "47.00;6.00", "size": "14;16", "children": []}]}]}, {"name": null, "role": "AXButton", "description": null, "role_description": "minimize button", "value": null, "position": "27.00;6.00", "size": "14;16", "children": []}, {"name": null, "role": "AXStaticText", "description": null, "role_description": "text", "value": "Anki Note", "position": "617.00;5.00", "size": "68;16", "children": []}]}